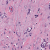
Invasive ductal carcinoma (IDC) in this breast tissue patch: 1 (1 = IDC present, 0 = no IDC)